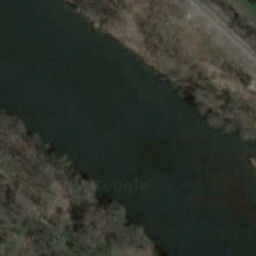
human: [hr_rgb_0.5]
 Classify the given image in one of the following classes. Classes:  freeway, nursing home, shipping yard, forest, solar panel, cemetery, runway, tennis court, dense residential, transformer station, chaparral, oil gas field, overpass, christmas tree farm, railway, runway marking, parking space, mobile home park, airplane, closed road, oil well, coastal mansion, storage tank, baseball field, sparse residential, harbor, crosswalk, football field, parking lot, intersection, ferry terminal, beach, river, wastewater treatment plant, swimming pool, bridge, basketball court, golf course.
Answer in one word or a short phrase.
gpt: river